Field crop: maize
Growth stage: 2
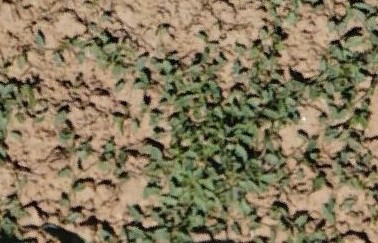
Species: convolvulus